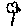
Label: flower